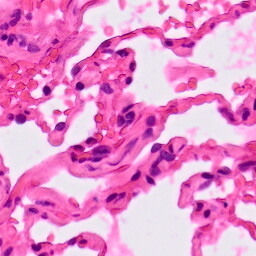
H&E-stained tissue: Lung